Field crop: maize
Growth stage: 2
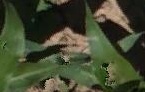
Species: maize